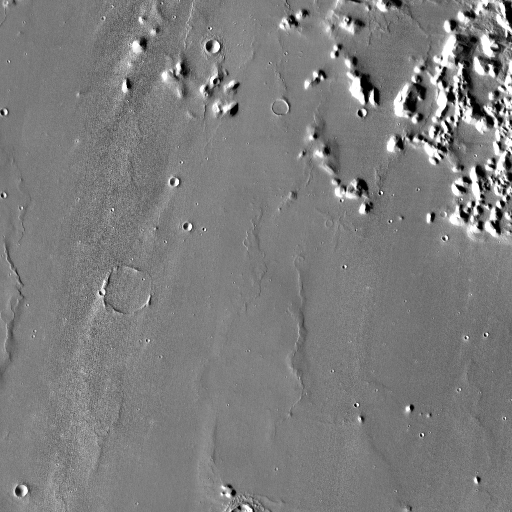
Crater classes present: Background, Other, Buried